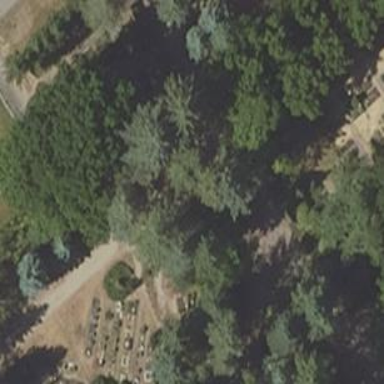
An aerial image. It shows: Grave yard.